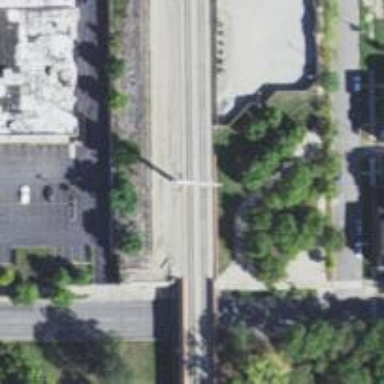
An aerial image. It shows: Abandoned railway siding.